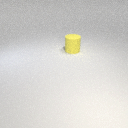
large yellow rubber cylinder